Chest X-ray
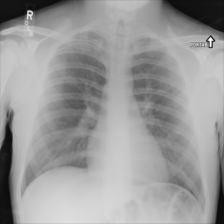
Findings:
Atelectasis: negative
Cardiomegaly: negative
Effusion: negative
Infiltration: negative
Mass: negative
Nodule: negative
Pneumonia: negative
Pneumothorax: negative
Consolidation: negative
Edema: negative
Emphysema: negative
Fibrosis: negative
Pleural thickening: negative
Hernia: negative